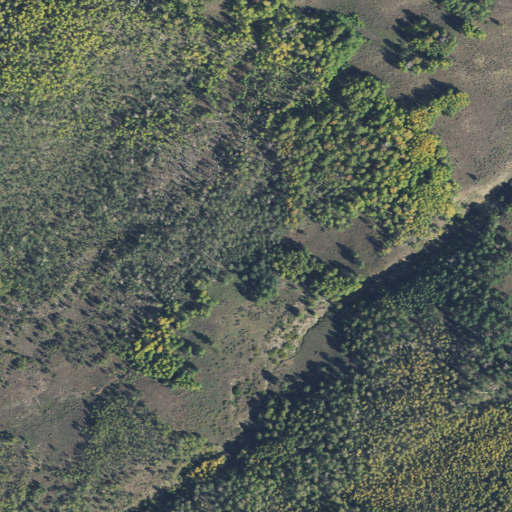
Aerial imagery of depression(s) in Utah named Bills Basin containing deciduous forest and shrub